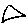
Label: triangle